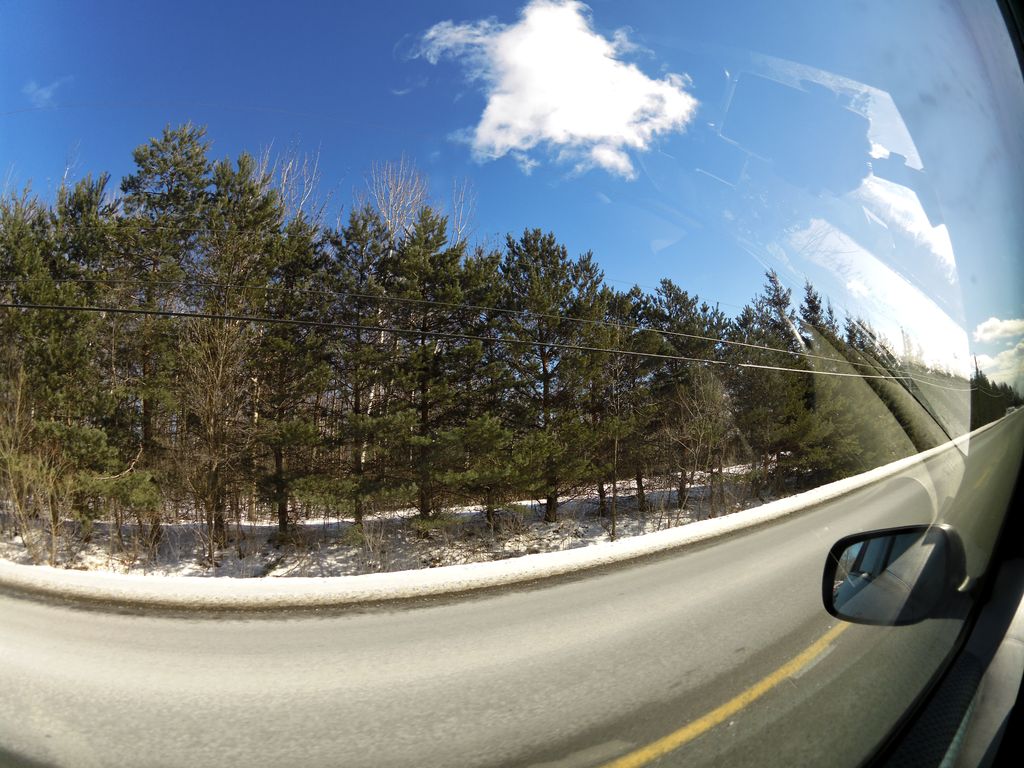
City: ottawa-gatineau